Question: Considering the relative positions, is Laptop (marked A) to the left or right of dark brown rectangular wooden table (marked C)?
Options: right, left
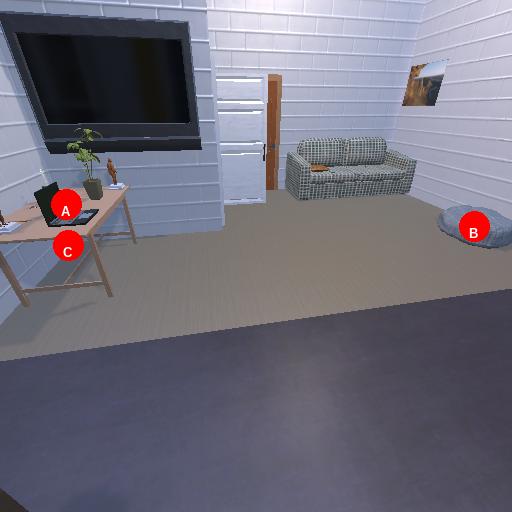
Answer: right